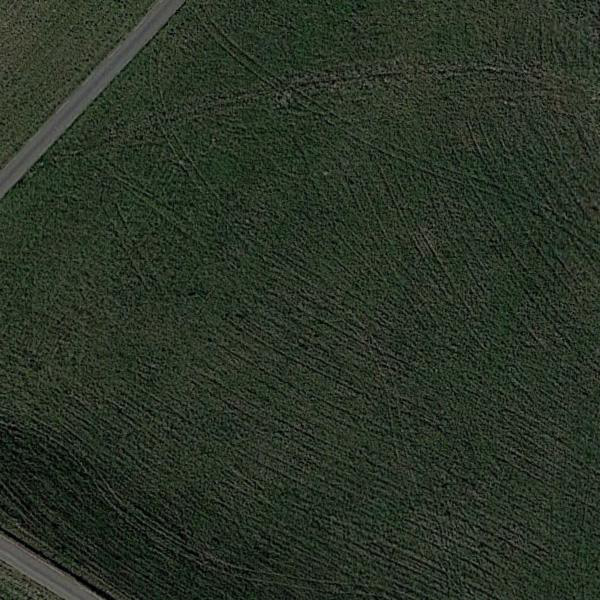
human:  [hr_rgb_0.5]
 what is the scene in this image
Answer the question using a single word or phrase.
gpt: meadow